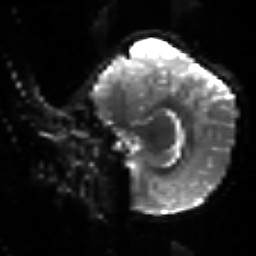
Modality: sbref
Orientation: sagittal
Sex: male
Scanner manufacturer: siemens
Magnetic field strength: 3 T
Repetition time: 5 s
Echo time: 0.071 s